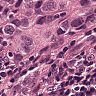
Metastatic tissue present: yes